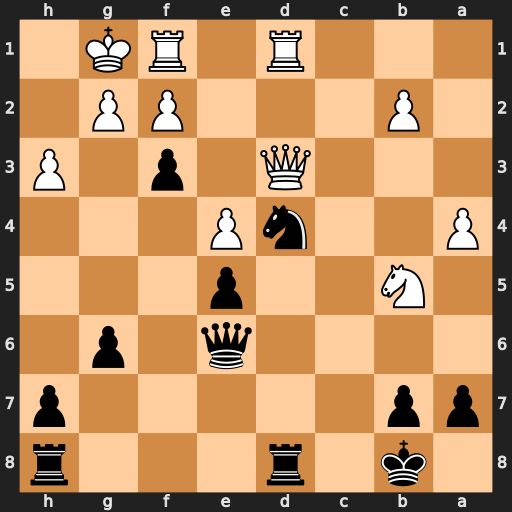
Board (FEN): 1k1r3r/pp5p/4q1p1/1N2p3/P2nP3/3Q1p1P/1P3PP1/3R1RK1
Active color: b
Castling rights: -
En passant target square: -
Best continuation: Ne2+ Kh2 Rxd3